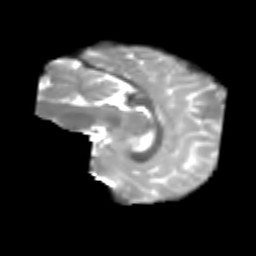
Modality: T2w
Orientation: sagittal
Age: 7
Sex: female
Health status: healthy